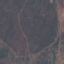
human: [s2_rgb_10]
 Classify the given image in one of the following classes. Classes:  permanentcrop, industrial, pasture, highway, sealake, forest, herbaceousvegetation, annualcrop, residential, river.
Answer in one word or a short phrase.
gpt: HerbaceousVegetation